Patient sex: F
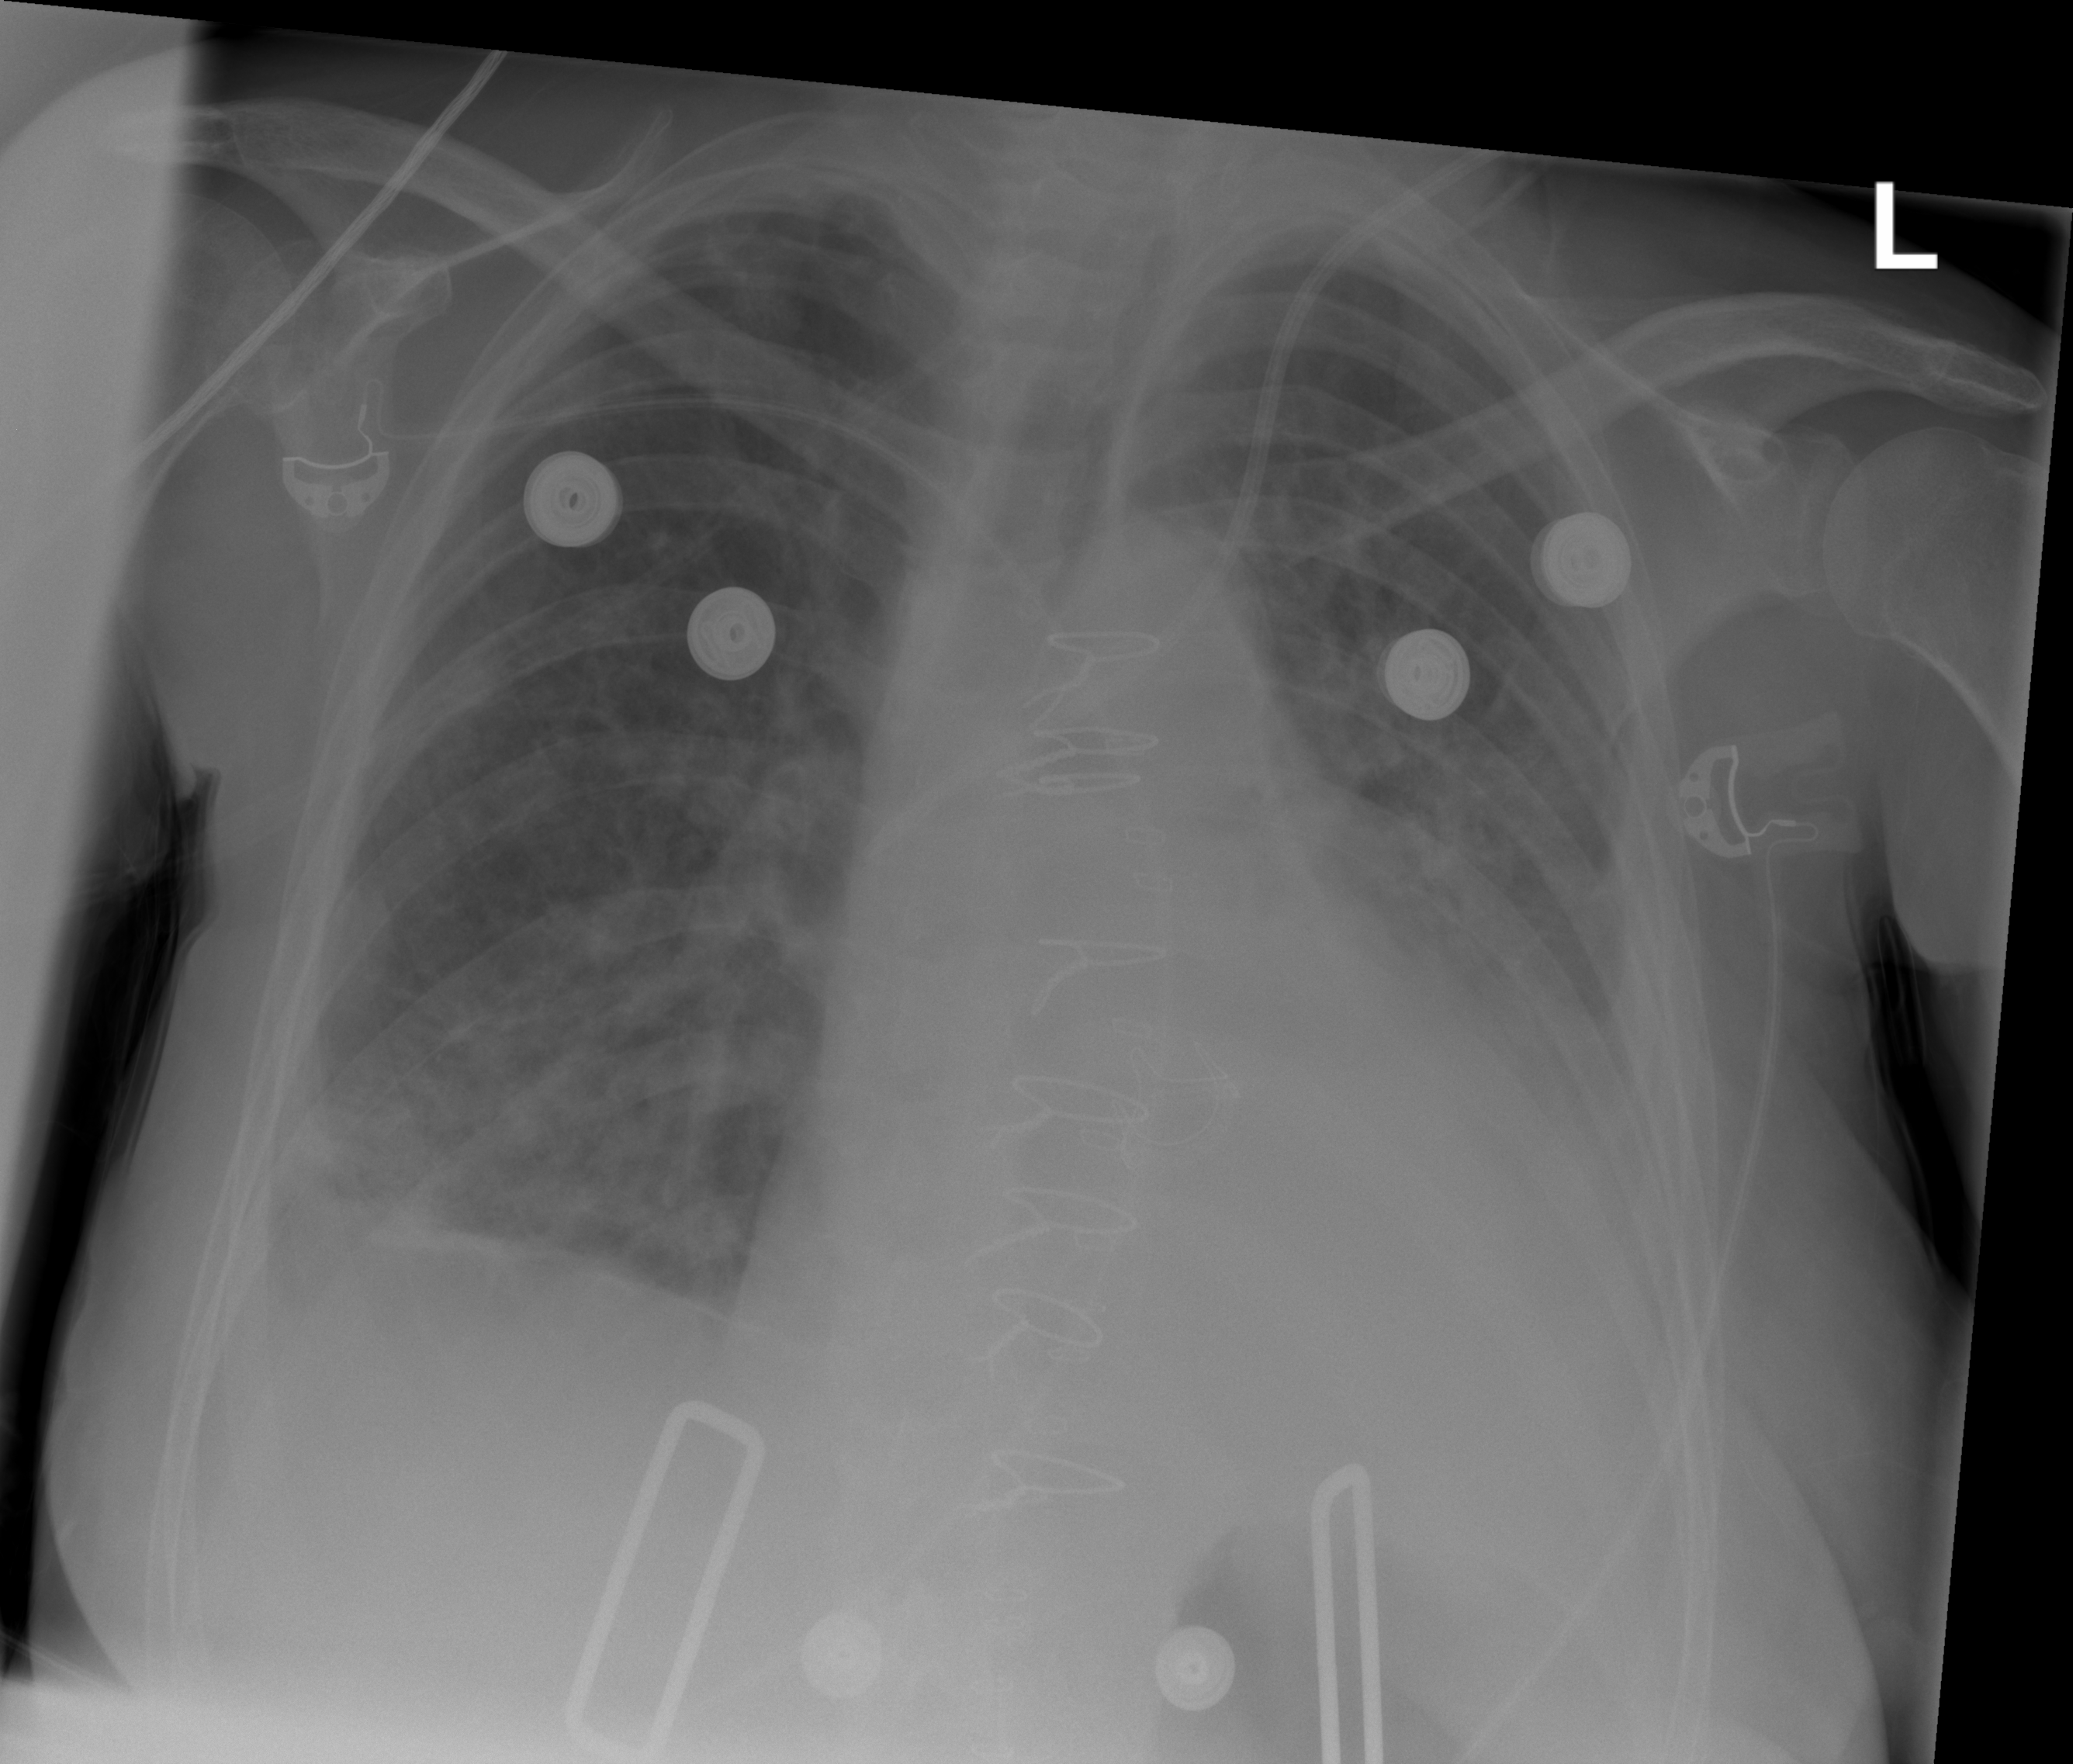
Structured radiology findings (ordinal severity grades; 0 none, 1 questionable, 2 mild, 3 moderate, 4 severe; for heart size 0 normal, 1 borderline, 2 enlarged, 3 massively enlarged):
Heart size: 2
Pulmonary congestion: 2
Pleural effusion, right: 2
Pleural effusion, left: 3
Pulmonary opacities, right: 2
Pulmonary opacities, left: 2
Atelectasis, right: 3
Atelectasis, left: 3